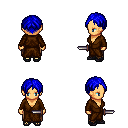
a pixel art fantasy rpg character, female body template, human, tanned skin, brown robe, robe skirt, blue parted hairstyle, ghillies, dagger, four views (front, back, left, right), 2x2 character sprite sheet, small pixel art, hard edges, no anti-aliasing